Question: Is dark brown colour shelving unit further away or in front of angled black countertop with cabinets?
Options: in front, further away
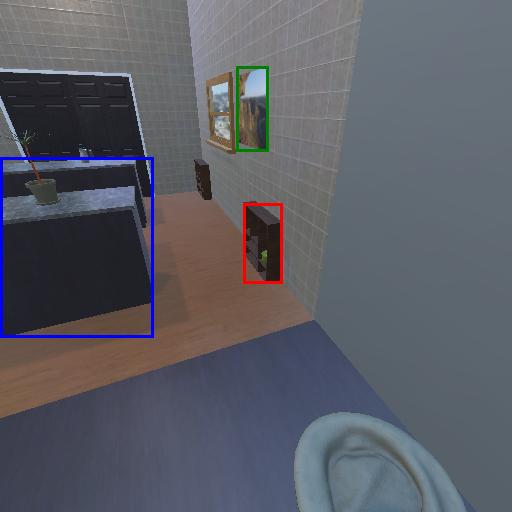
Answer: in front